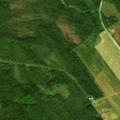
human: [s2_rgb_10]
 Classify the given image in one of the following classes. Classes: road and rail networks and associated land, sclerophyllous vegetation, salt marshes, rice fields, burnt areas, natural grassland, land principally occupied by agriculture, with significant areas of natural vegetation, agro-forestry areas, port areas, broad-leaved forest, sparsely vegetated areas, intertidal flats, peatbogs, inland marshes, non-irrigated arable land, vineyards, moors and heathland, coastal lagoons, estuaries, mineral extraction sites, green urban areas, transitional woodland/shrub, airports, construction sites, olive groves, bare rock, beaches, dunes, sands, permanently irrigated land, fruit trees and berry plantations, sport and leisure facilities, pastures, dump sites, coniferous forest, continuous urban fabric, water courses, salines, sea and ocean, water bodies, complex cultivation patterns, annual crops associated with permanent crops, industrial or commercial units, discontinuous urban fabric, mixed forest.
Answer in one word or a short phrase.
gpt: non-irrigated arable land, coniferous forest, transitional woodland/shrub